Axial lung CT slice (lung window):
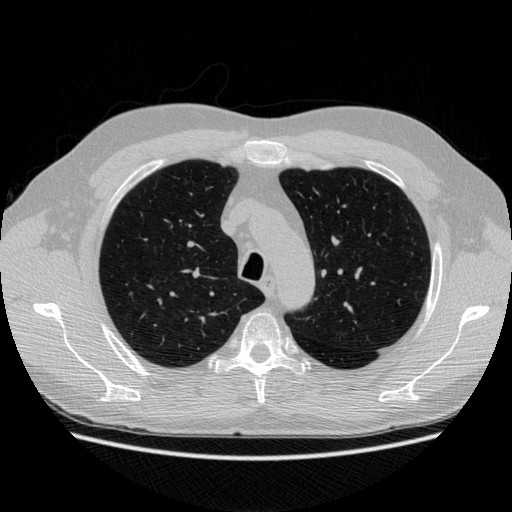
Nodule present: no